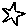
Label: star